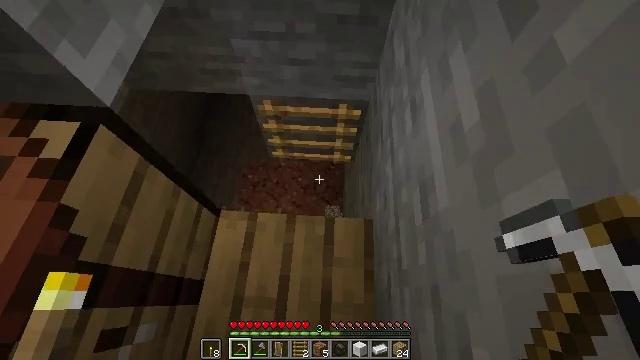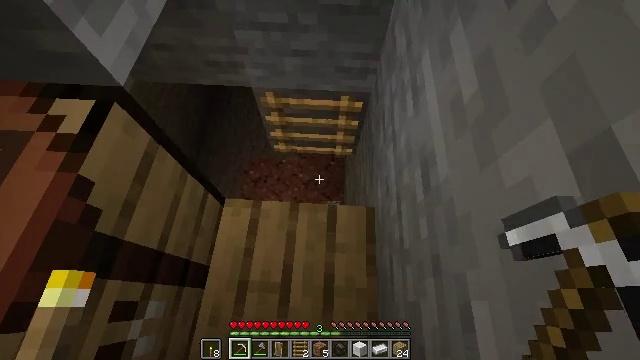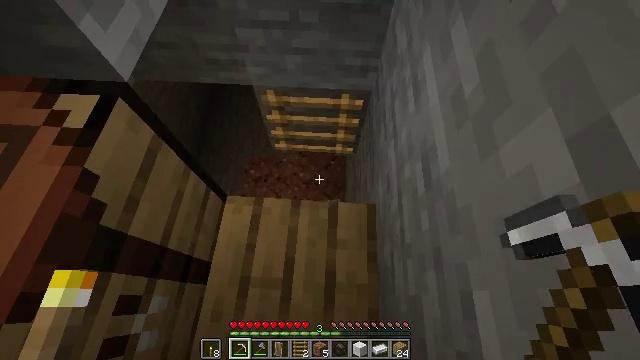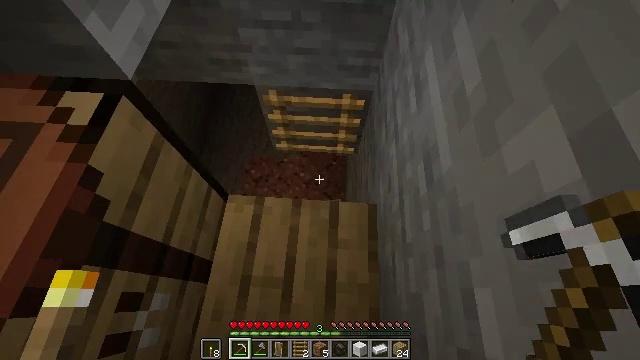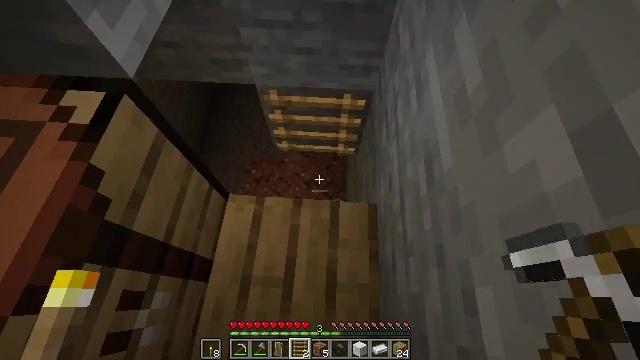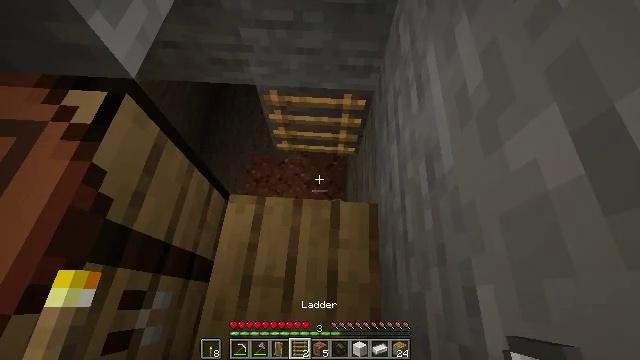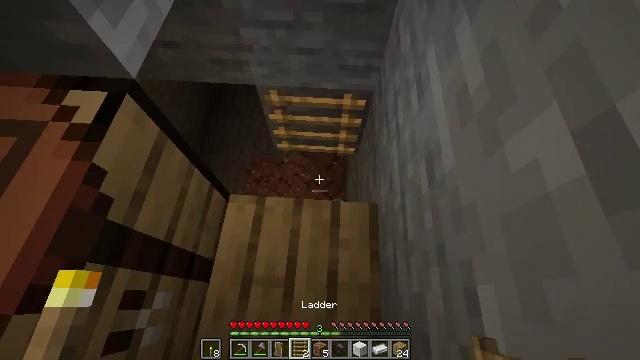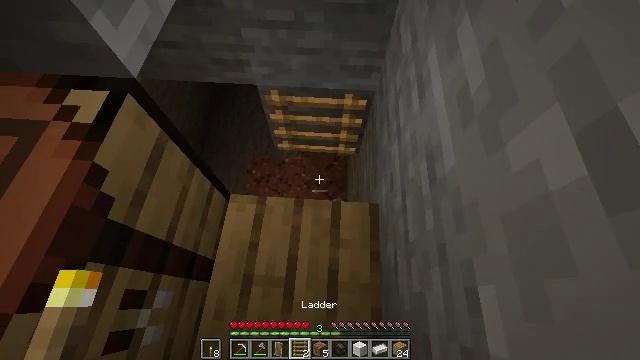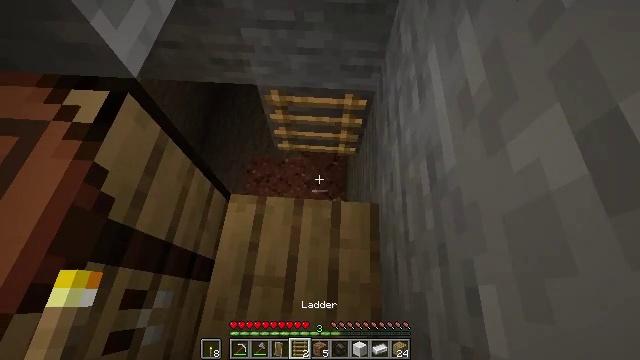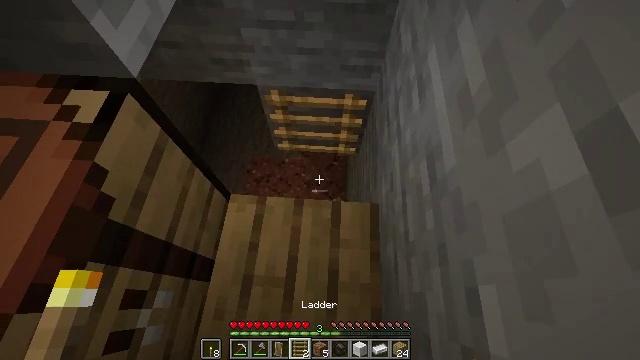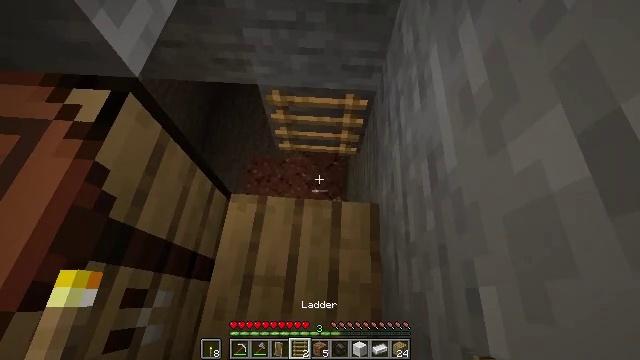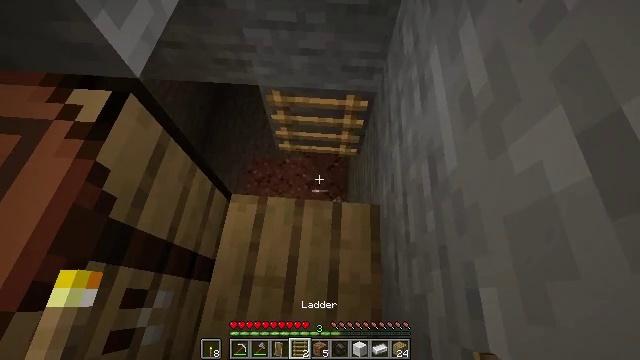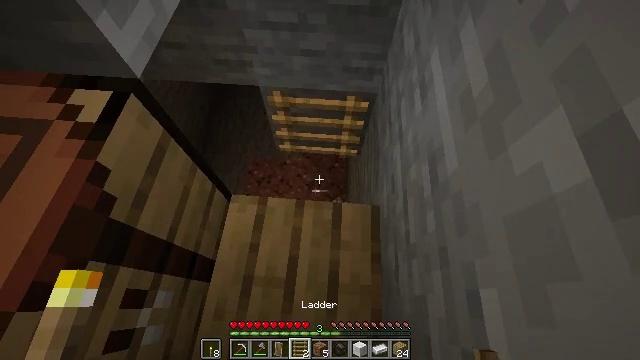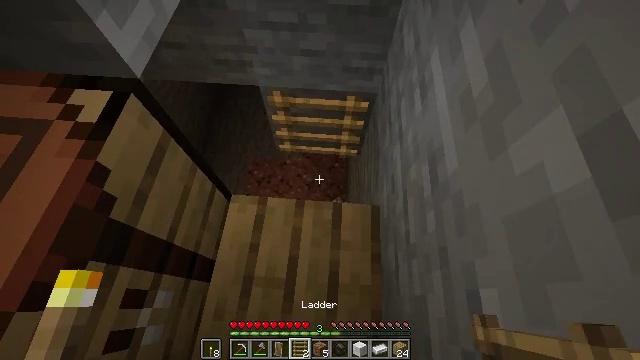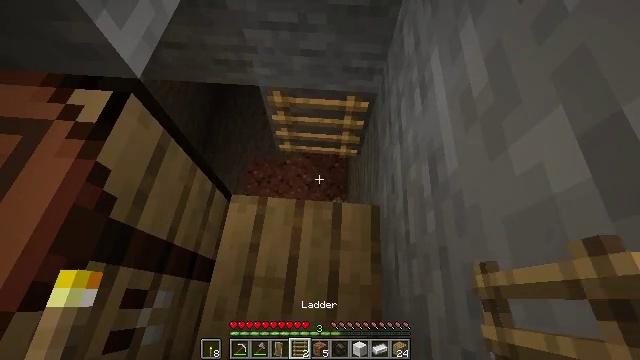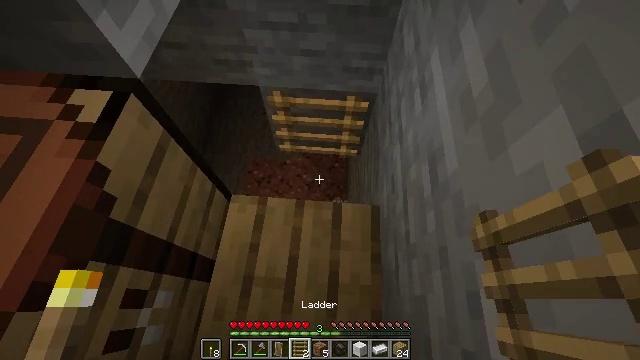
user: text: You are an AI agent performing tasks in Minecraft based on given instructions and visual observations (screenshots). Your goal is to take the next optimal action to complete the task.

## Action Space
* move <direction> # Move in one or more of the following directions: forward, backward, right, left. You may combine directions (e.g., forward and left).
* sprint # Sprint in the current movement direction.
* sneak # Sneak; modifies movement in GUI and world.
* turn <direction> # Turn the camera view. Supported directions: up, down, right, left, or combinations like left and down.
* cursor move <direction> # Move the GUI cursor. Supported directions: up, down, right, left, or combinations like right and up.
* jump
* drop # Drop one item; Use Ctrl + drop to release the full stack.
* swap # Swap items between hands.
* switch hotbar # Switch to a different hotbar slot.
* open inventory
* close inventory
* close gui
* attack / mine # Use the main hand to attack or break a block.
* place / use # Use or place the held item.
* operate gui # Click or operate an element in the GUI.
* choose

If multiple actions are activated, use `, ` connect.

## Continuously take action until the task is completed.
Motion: motion action
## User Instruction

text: Mine the ladder from the wall.
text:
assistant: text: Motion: no_op
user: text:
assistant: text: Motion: no_op
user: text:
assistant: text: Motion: no_op
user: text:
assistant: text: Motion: switch to hotbar 4
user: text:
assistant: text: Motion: switch to hotbar 4
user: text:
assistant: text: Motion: switch to hotbar 4
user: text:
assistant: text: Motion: switch to hotbar 4
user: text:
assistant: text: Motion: no_op
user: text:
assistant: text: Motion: no_op
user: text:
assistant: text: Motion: no_op
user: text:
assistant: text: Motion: no_op
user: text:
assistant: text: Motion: no_op
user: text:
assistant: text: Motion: no_op
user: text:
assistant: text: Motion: no_op
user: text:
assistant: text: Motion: no_op
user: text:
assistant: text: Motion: no_op
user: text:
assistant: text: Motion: no_op
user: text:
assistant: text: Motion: no_op
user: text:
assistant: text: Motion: turn left
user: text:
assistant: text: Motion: turn left
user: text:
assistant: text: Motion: no_op
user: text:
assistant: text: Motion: no_op
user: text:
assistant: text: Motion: no_op
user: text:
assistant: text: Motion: turn right and up
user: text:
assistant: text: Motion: turn right
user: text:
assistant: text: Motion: turn right
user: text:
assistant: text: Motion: turn right
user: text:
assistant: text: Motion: no_op
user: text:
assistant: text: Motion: no_op
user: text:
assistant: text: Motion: no_op